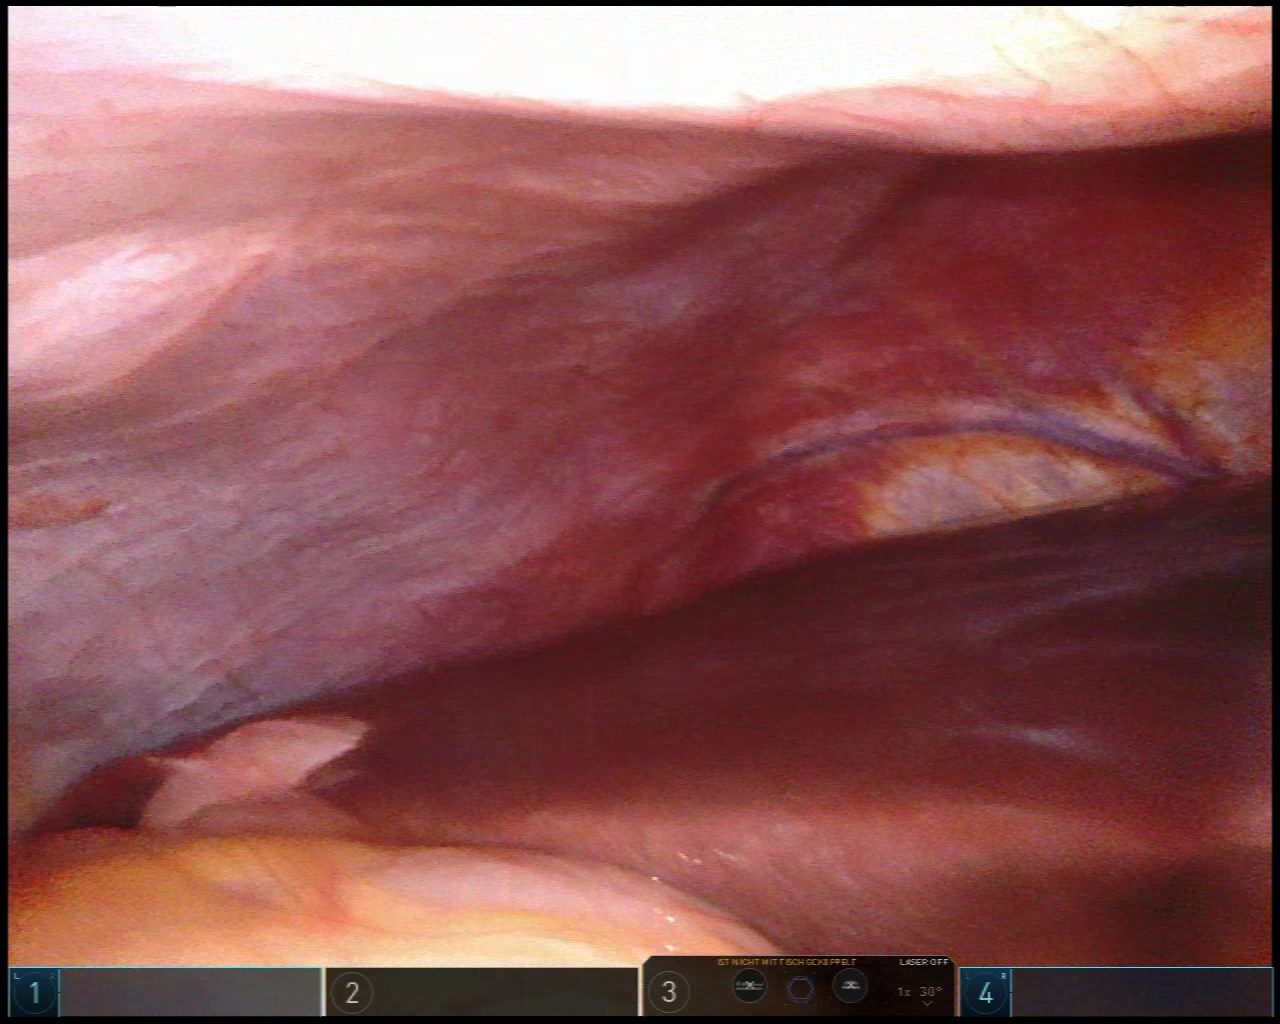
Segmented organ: liver
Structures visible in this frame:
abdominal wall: yes
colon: yes
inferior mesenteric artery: no
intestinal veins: no
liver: yes
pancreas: no
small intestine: no
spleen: no
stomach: no
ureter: no
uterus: no
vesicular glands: no